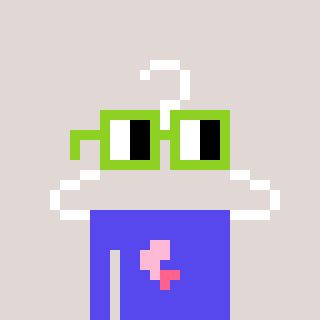
a pixel art character with square light green glasses, a hanger-shaped head and a computerblue-colored body on a warm background